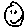
Label: smiley face